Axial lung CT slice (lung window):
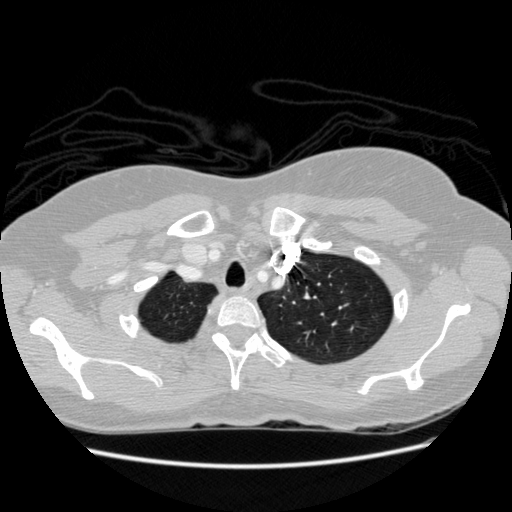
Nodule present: no